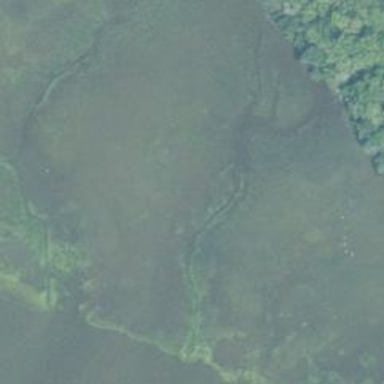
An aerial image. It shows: Saltmarsh wetland.